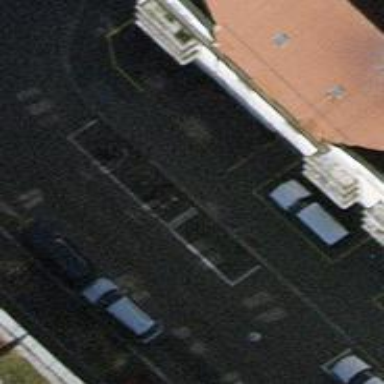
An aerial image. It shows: Bicycle parking area with stands.